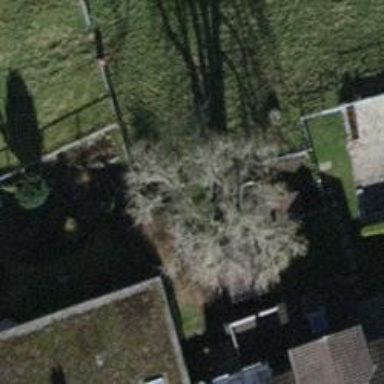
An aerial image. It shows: Single tag "natural: tree."